Question: Using ZXING Barcode component if I read this QRCode I get this VCARD:
<URL>:
'''
BEGIN:VCARD
VERSION:3.0
N:haluk
ORG:test
TITLE:12345
TEL:<PHONE>
END:VCARD
'''
I just need the N and ORG values, is it possible to parse it?
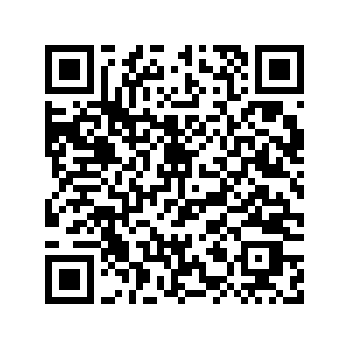
Answer: ZXing contains a ResultParser class which does the job for you.
Here is an example for ZXing.Net (C#):
'''
// "result" is an instance of the barcode scanning result
var parsedResult = ResultParser.parseResult(result) as AddressBookParsedResult;
if (parsedResult != null)
{
// N value
var nValue = parsedResult.Names;
// ORG value
var orgValue = parsedResult.Org;
// do something with the values
...
}
'''